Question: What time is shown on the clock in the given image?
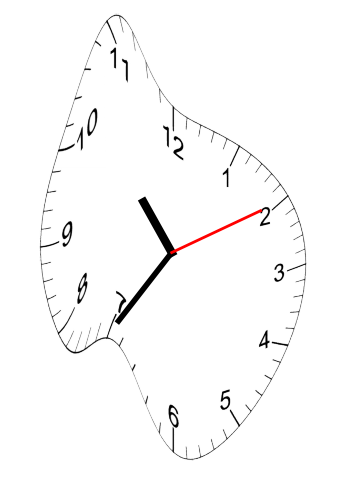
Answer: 10:35:10